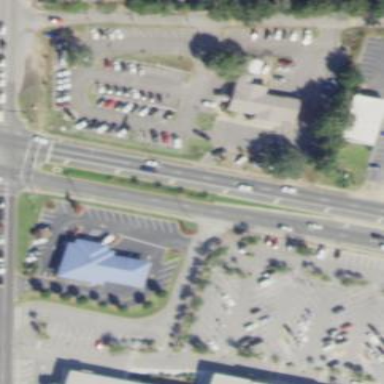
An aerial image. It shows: Car shop.